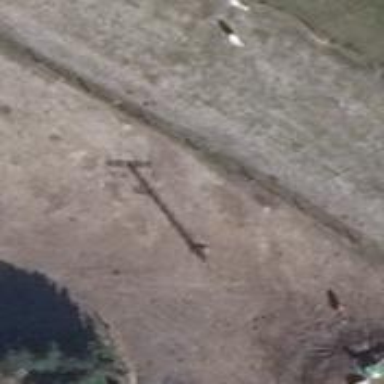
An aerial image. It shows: Power pole.